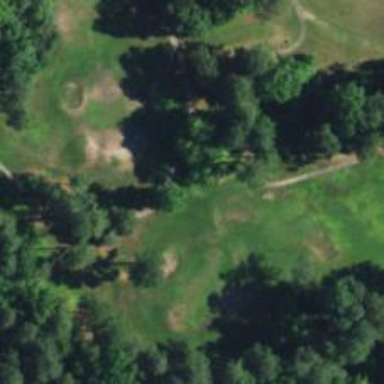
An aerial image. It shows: Path designated for golf carts.